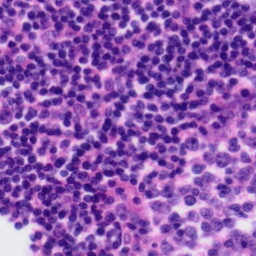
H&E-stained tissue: Tonsil